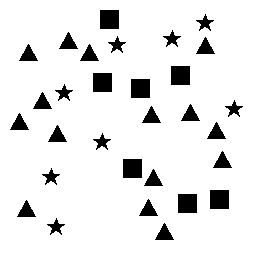
Squares: 7
Triangles: 15
Stars: 8
Total shapes: 30